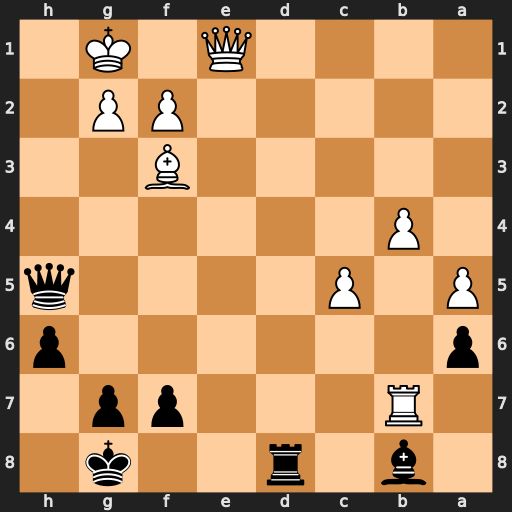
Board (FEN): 1b1r2k1/1R3pp1/p6p/P1P4q/1P6/5B2/5PP1/4Q1K1
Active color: b
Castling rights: -
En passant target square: -
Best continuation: Qh2+ Kf1 Qh1+ Ke2 Re8+